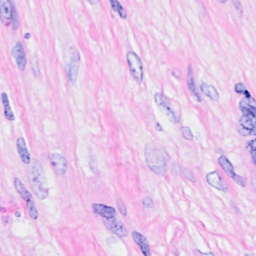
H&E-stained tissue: Breast